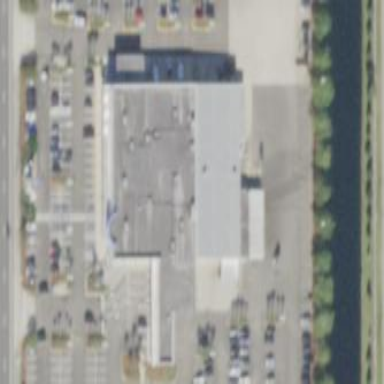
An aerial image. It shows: Car shop building.